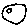
Label: smiley face